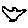
Label: bird